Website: lowes
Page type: review-order
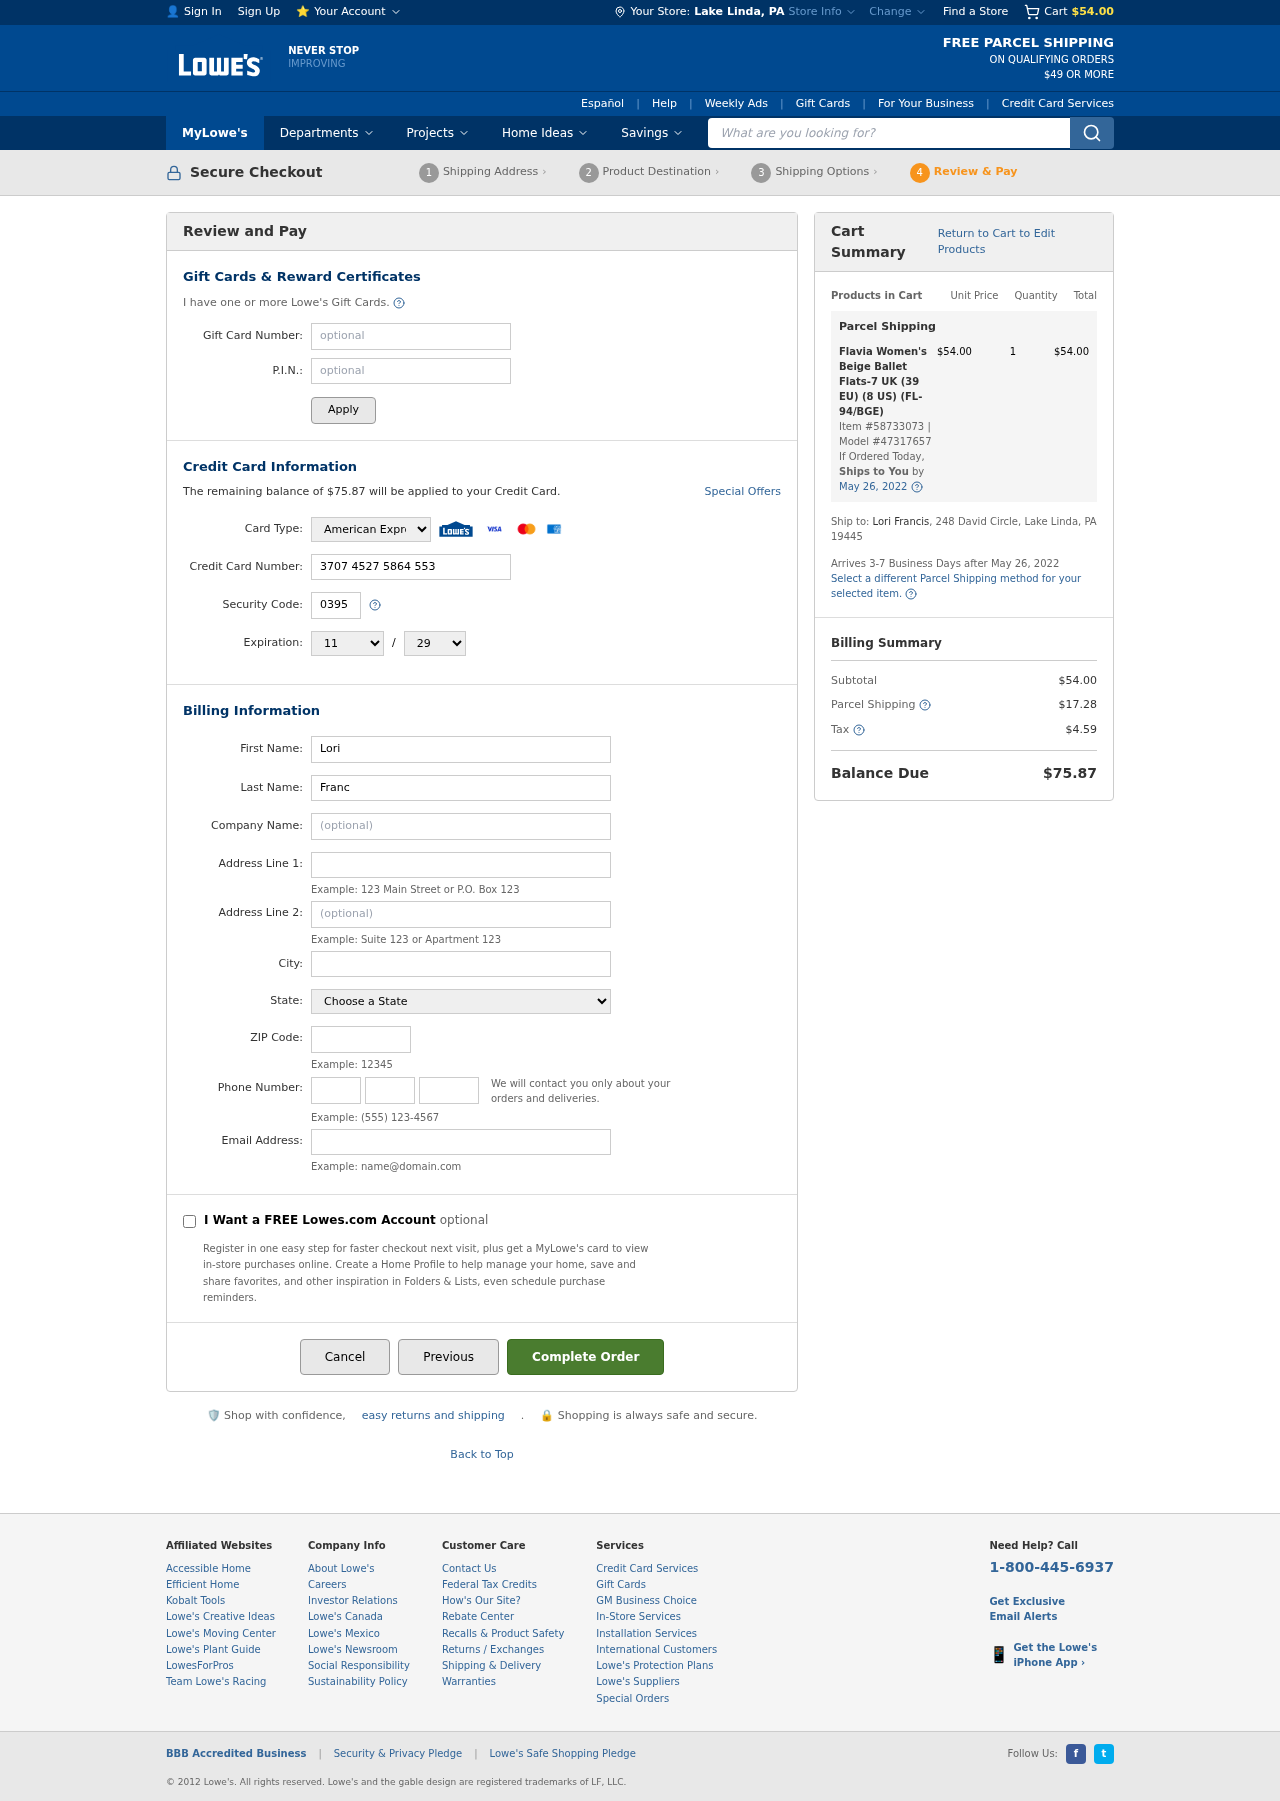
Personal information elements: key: PII_CARD_CVV
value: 0395
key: PII_CARD_EXPIRY_MONTH
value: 11
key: PII_CARD_EXPIRY_YEAR
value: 29
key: PII_CARD_NUMBER
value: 3707 4527 5864 553
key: PII_CARD_TYPE
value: American Express
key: PII_CITY
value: Lake Linda
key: PII_CITY_STATE
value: Lake Linda, PA
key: PII_EMAIL
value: lori_francis@yahoo.com
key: PII_FIRSTNAME
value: Lori
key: PII_LASTNAME
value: Francis
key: PII_PHONE_AREA
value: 395
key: PII_PHONE_PREFIX
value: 231
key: PII_PHONE_SUFFIX
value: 5426
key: PII_POSTCODE
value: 19445
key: PII_STATE
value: Pennsylvania
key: PII_STREET
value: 248 David Circle
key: PII_STREET2
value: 248 David Circle
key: PII_FULLNAME2
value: Lori Francis
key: PII_STATE_ABBR
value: PA
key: PII_POSTCODE_FULL
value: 19445
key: PII_CITY_STATE_ZIP
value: Lake Linda, PA 19445
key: PII_POSTCODE_NUMERIC
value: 19445
Product elements: key: PRODUCT1_NAME
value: Flavia Women's Beige Ballet Flats-7 UK (39 EU) (8 US) (FL-94/BGE)
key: PRODUCT1_PRICE
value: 54
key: PRODUCT1_QUANTITY
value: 1
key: PRODUCT1_ITEM_NUMBER
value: Item #58733073
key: PRODUCT1_MODEL_NUMBER
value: Model #47317657
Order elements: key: ORDER_SUBTOTAL
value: $54.00
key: ORDER_BALANCE_DUE
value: $75.87
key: ORDER_SHIPPING_DATE
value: May 26, 2022
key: ORDER_ITEM_TOTAL
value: $54.00
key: ORDER_SHIPPING_DATE2
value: May 26, 2022
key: ORDER_SHIPPING_COST
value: $17.28
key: ORDER_TAX
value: $4.59
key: ORDER_TOTAL
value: $75.87
Search elements: key: HEADER_SEARCH
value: What are you looking for?